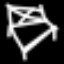
Label: bed